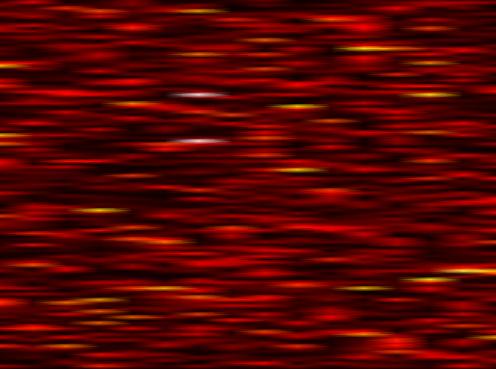
Label: UFMC